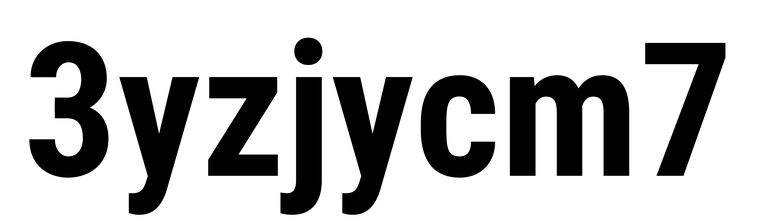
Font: Roboto_Condensed_Bold